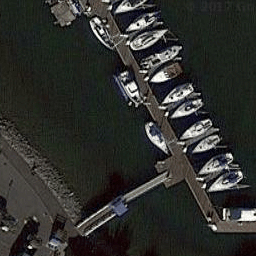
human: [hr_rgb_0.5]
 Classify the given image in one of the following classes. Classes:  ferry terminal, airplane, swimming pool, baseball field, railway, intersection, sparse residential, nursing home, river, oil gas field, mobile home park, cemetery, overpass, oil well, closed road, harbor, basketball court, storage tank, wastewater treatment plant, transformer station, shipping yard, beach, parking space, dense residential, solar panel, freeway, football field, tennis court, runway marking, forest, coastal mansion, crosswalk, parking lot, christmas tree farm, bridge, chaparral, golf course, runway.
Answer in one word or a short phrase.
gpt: harbor